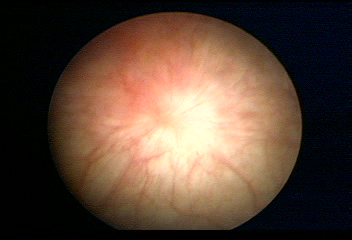
Modality: WLC
Class: Anatomical landmarks
Subclass: ResectionScar
Bladder cancer association: No
Annotated structures: Resection scar